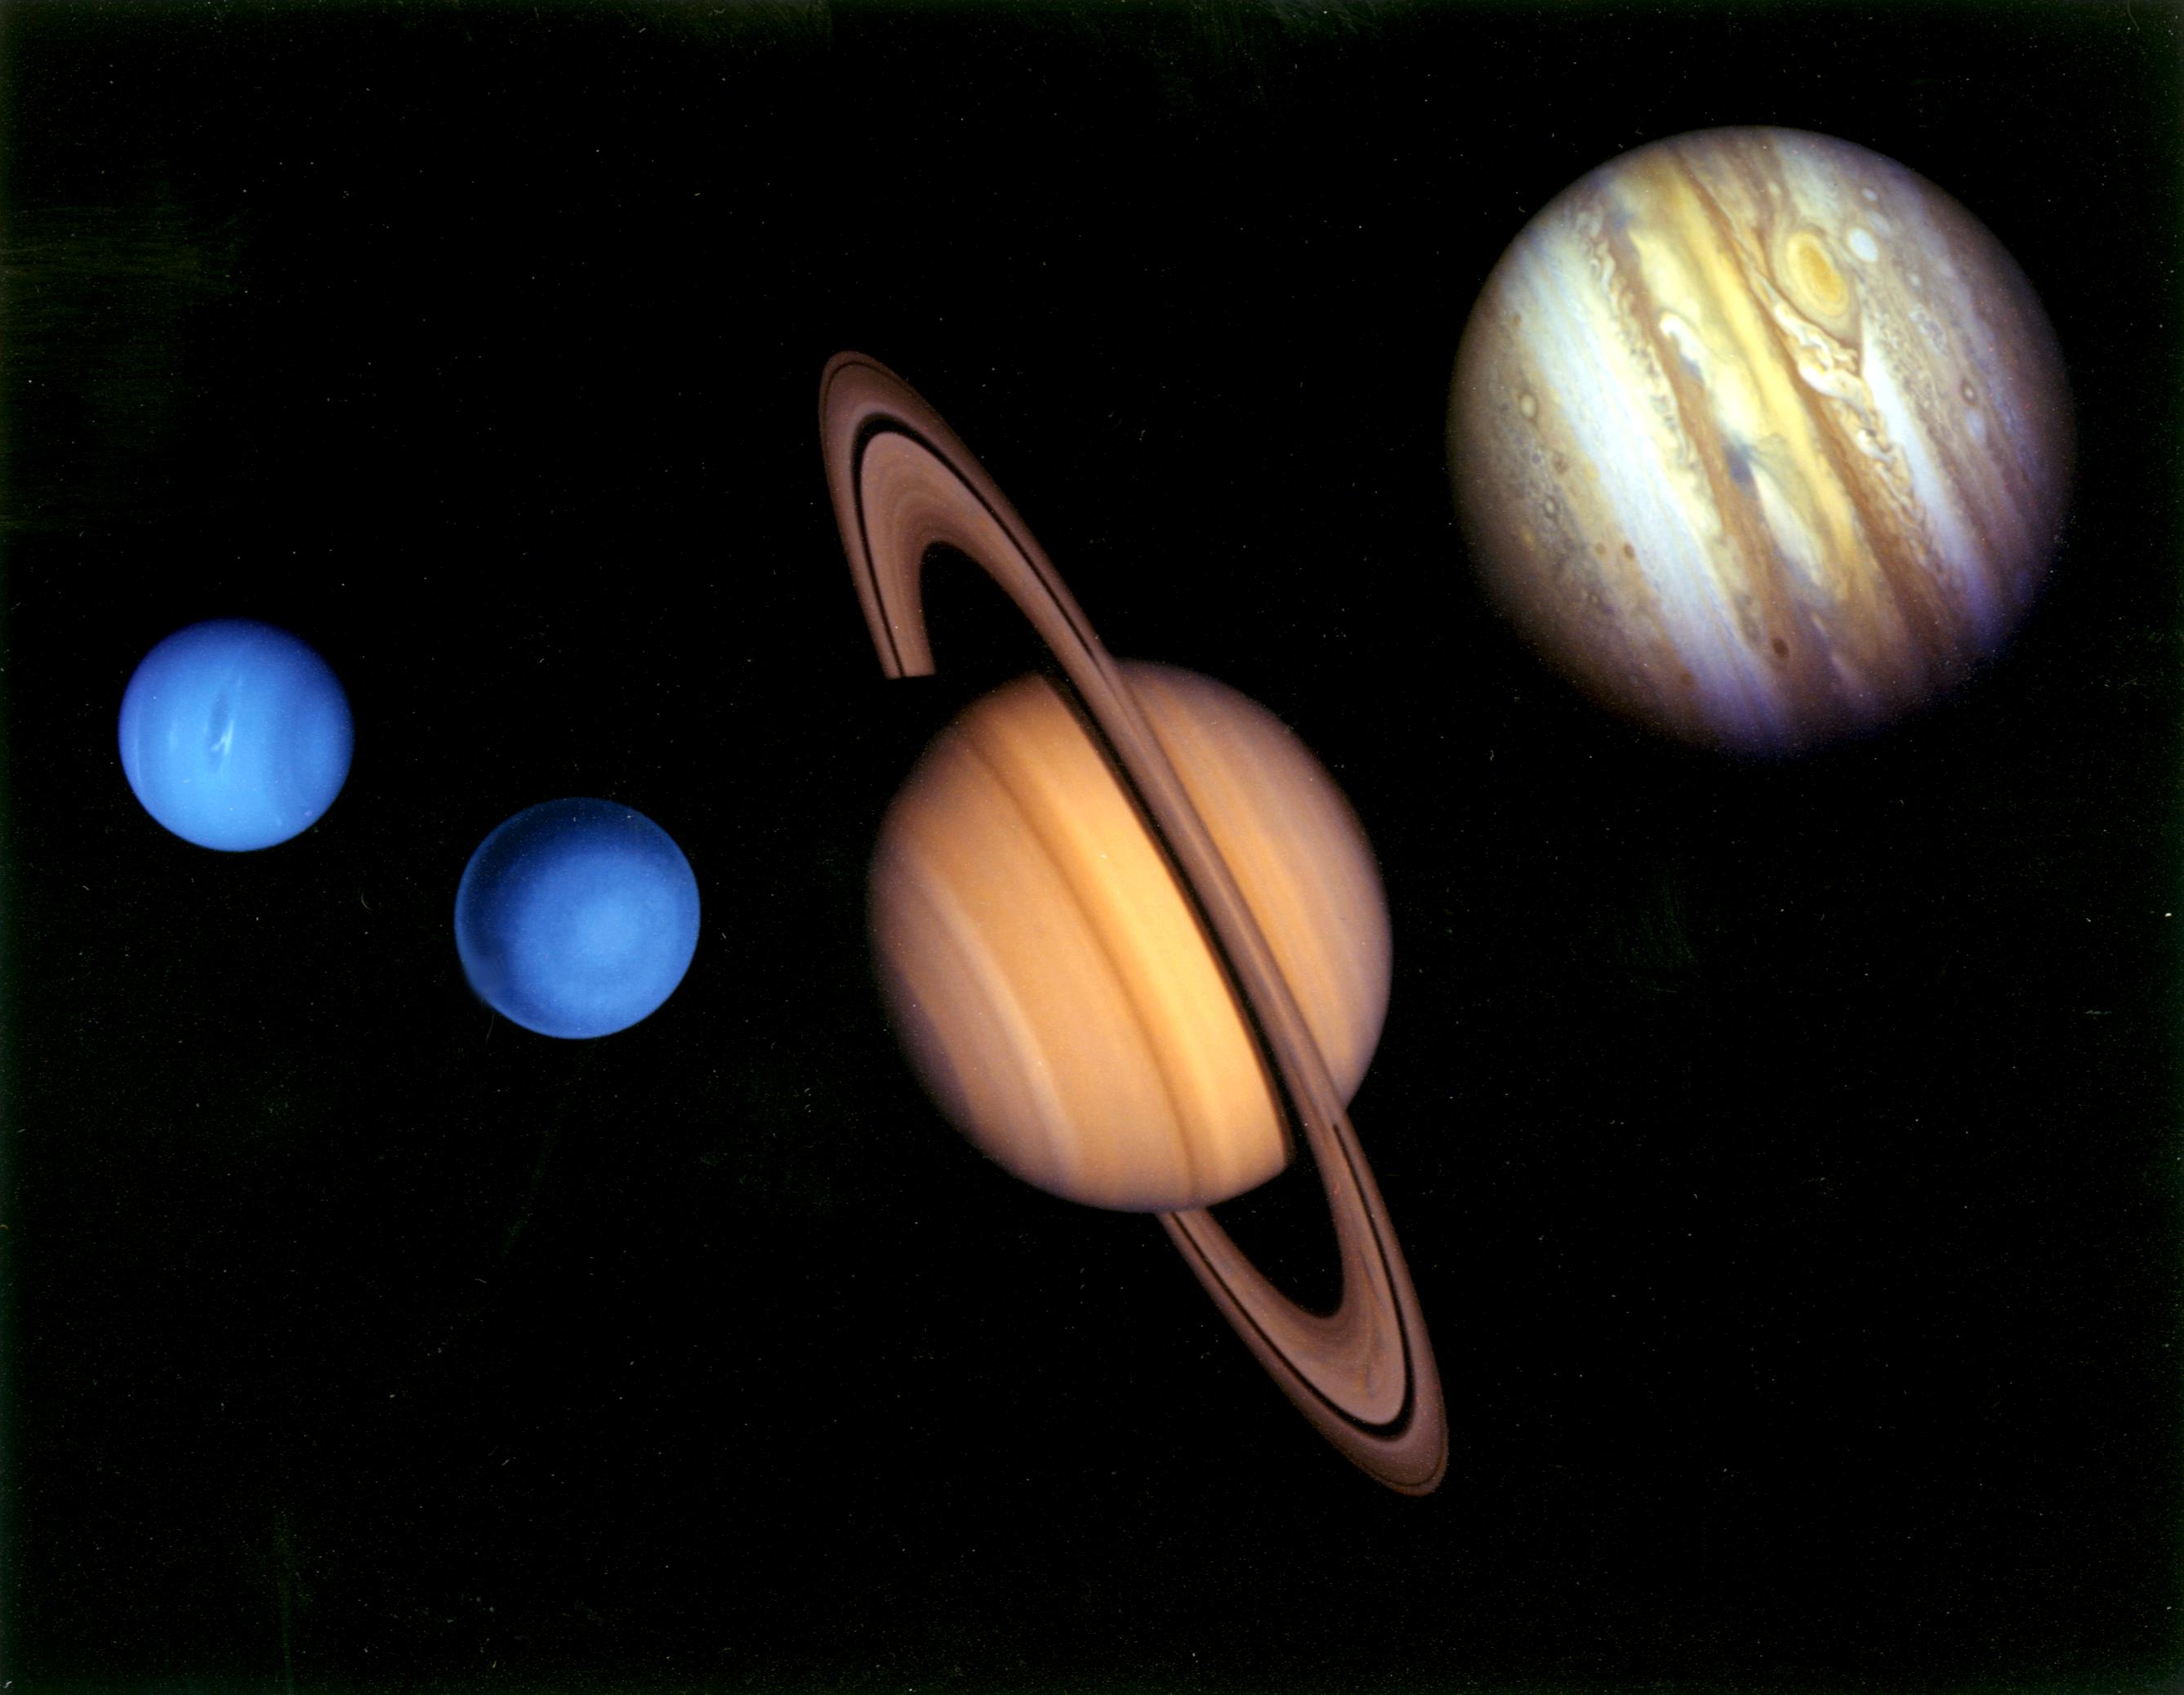
Voyager Tour Montage Saturn, Voyager